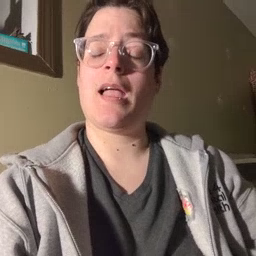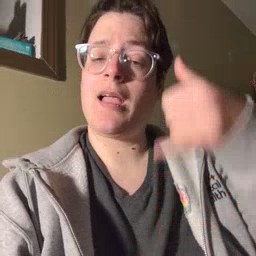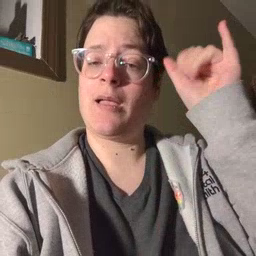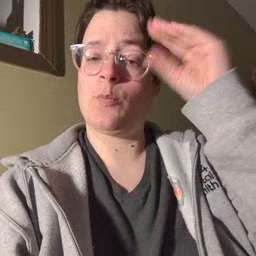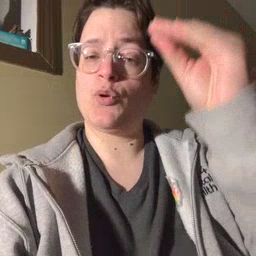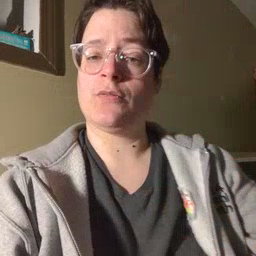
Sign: cowboy